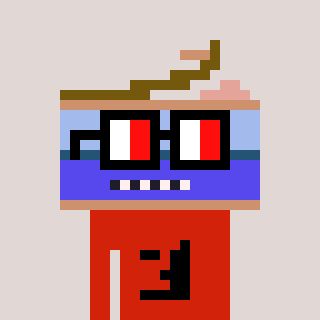
a pixel art character with square glasses with black frames and red eyes, a canned ham-shaped head and a red-colored body on a warm background